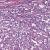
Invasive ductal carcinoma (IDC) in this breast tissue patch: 1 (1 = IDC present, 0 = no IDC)